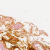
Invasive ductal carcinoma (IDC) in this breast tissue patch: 0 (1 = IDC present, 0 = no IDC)